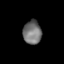
Tissue: skin
Cell type: Epithelial cells
Senescence score: 0.2574
Nuclear area (px): 425
Mean DAPI intensity: 114.073